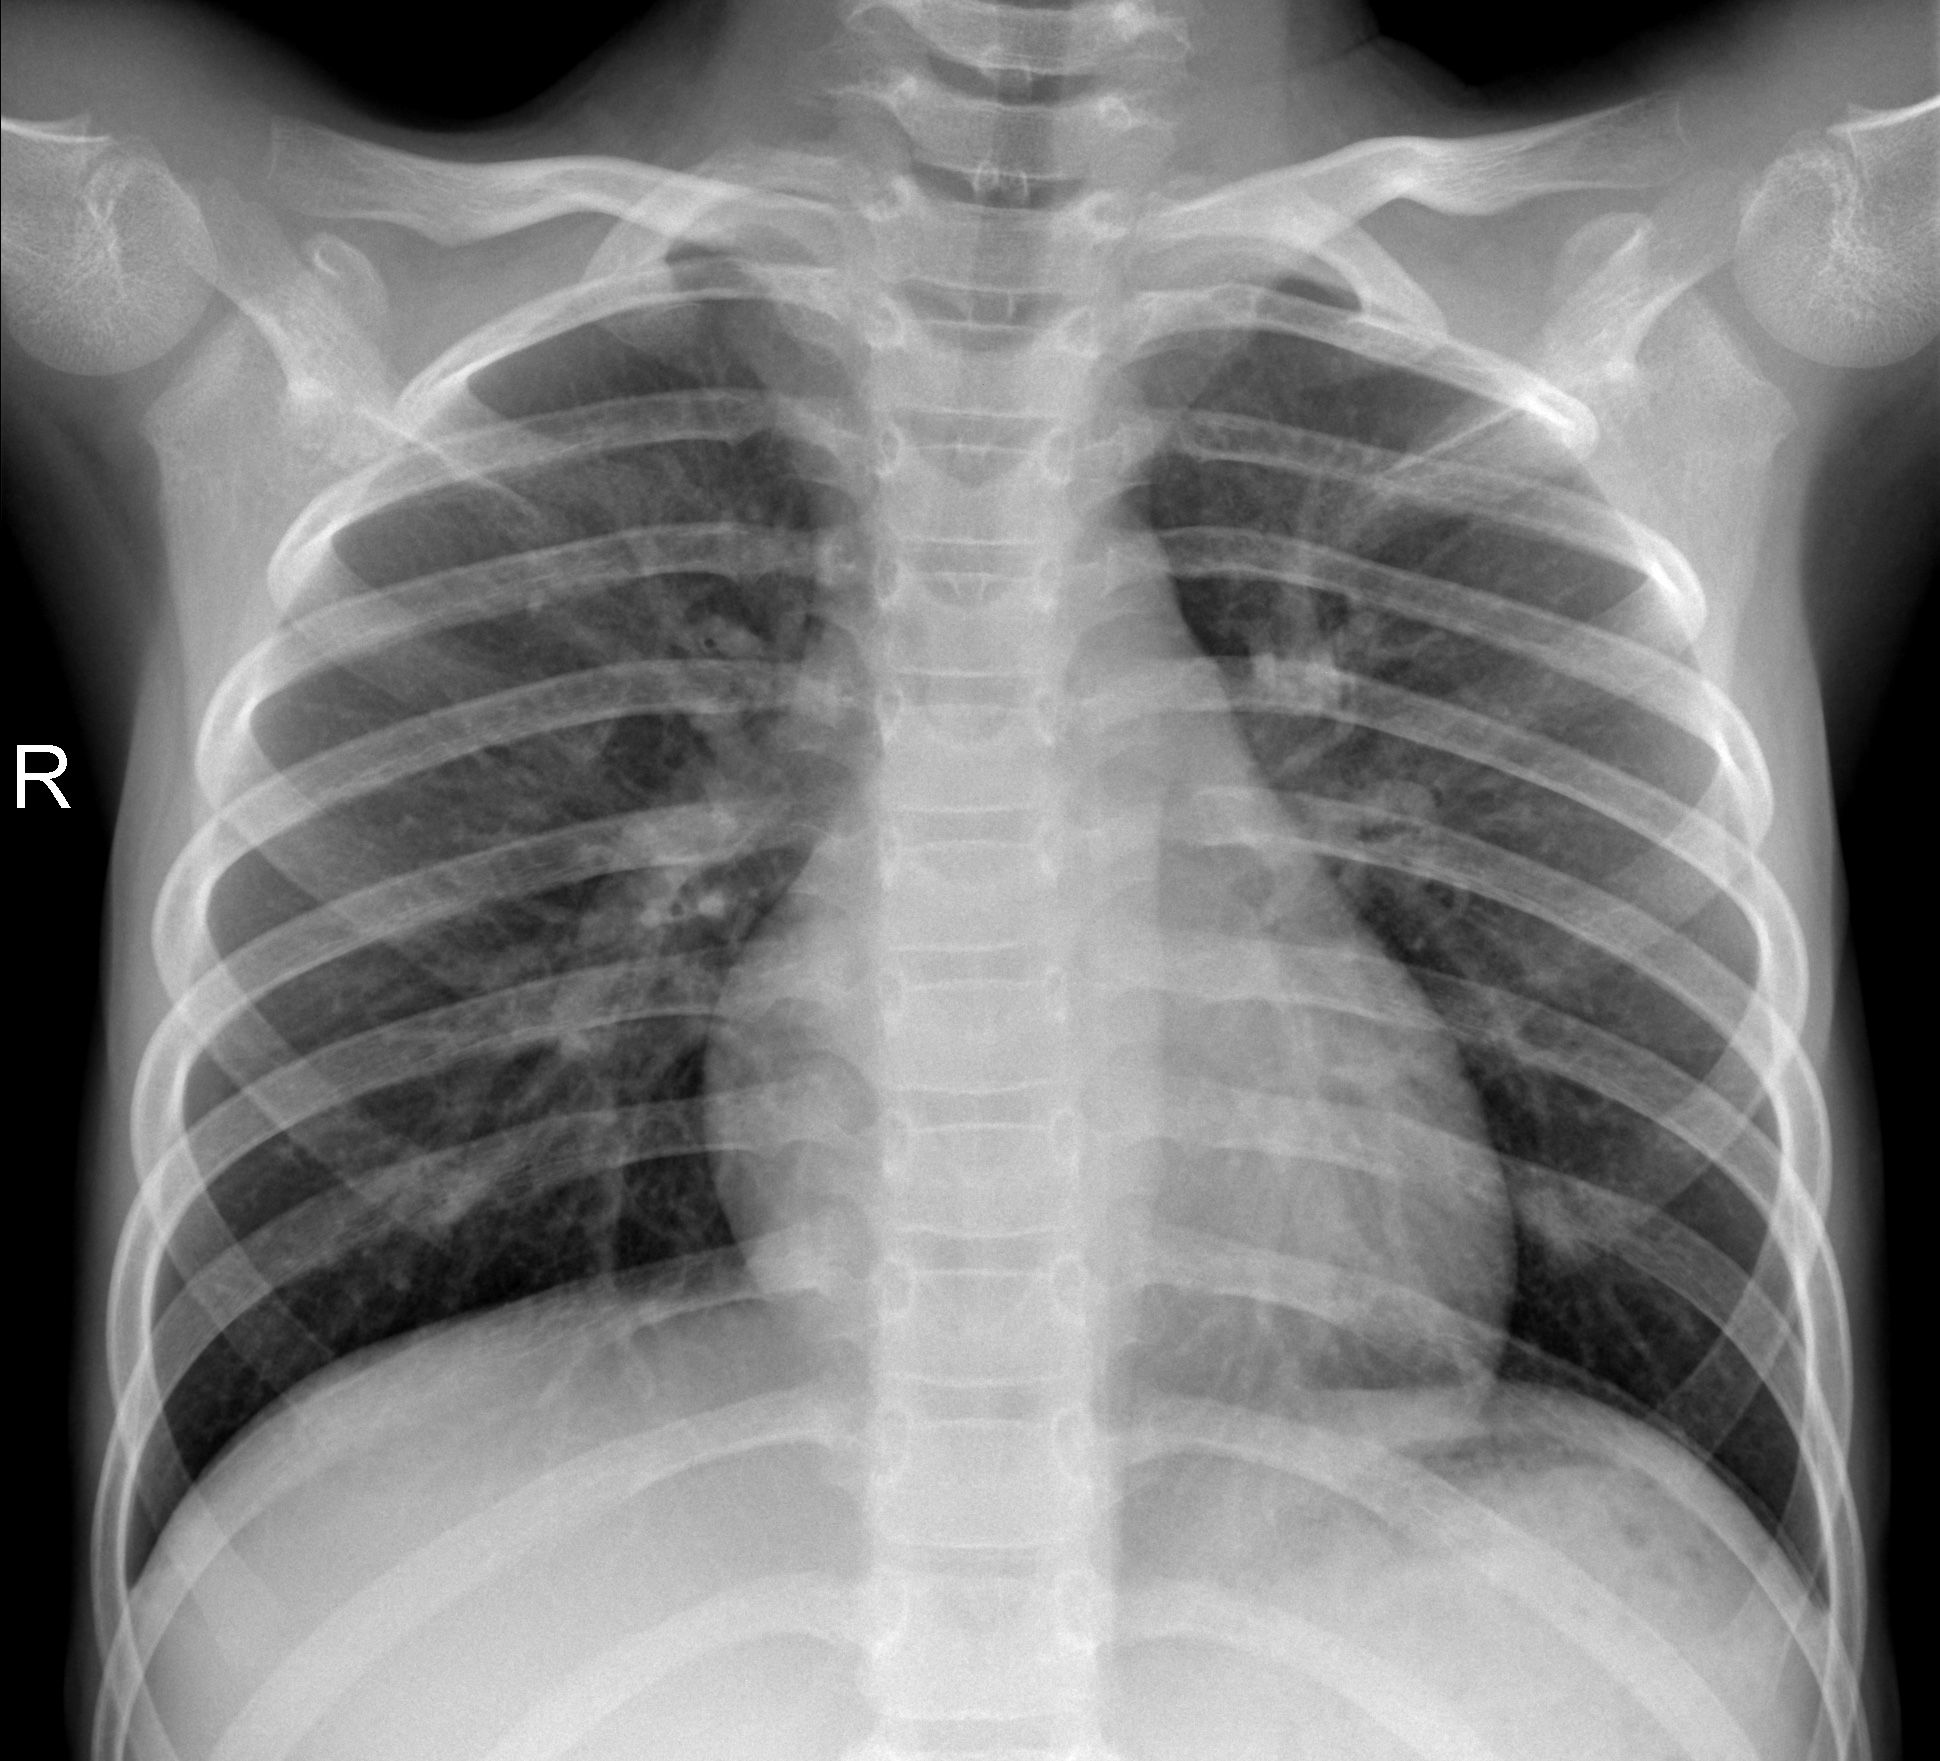
Diagnosis: NORMAL